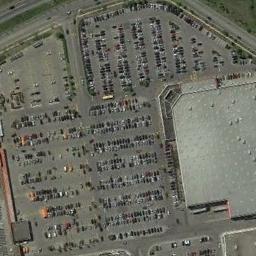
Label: parking_lot